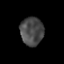
Tissue: prostate
Cell type: Myeloid cells
Senescence score: 0.1994
Nuclear area (px): 639
Mean DAPI intensity: 73.274